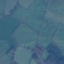
Land use / land cover: Pasture